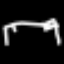
Label: bed